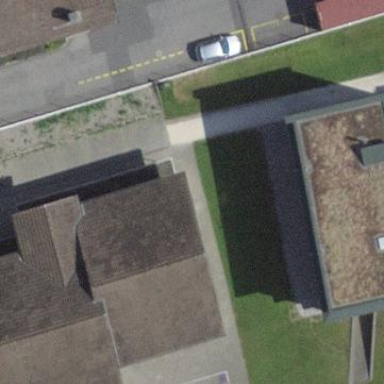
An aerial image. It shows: School building.